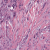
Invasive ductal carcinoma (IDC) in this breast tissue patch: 1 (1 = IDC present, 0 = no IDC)